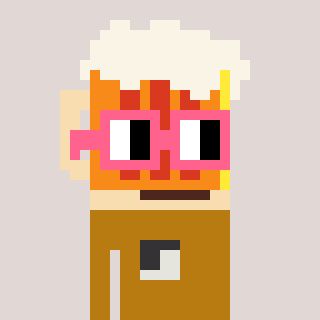
a pixel art character with square pink glasses, a beer-shaped head and a gold-colored body on a warm background